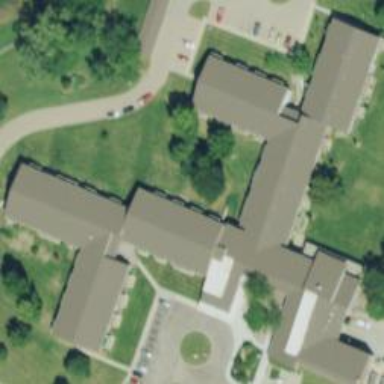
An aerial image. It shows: Nursing home building.